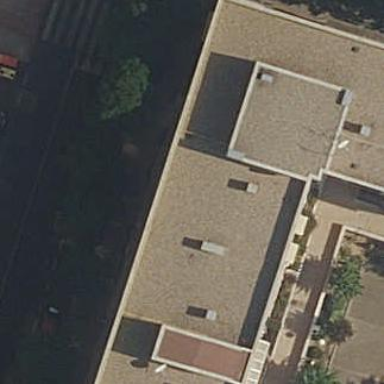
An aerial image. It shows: Image showing building with apartments.